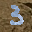
Label: 3